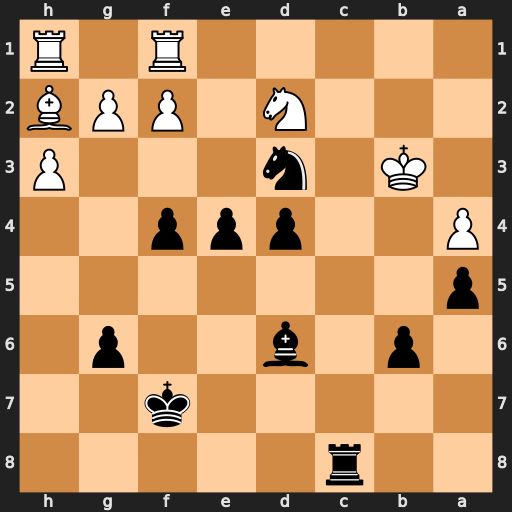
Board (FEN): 2r5/5k2/1p1b2p1/p7/P2ppp2/1K1n3P/3N1PPB/5R1R
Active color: b
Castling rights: -
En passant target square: -
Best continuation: Rc3+ Ka2 Rc2+